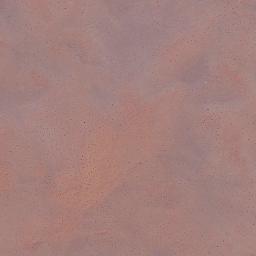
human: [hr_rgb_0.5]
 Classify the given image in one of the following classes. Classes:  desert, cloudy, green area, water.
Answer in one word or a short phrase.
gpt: desert